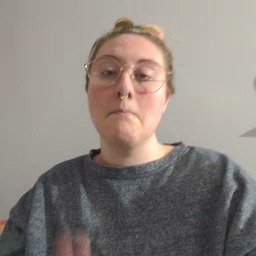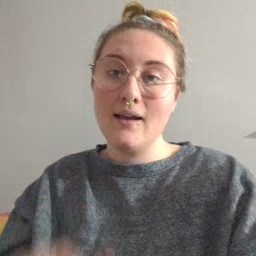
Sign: bye